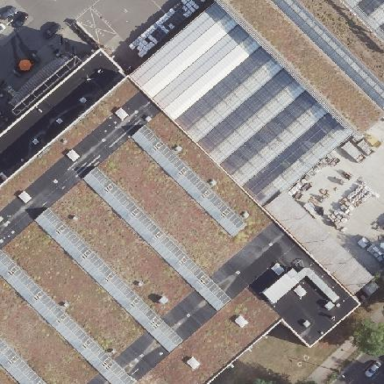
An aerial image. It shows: Flat-roofed retail building.